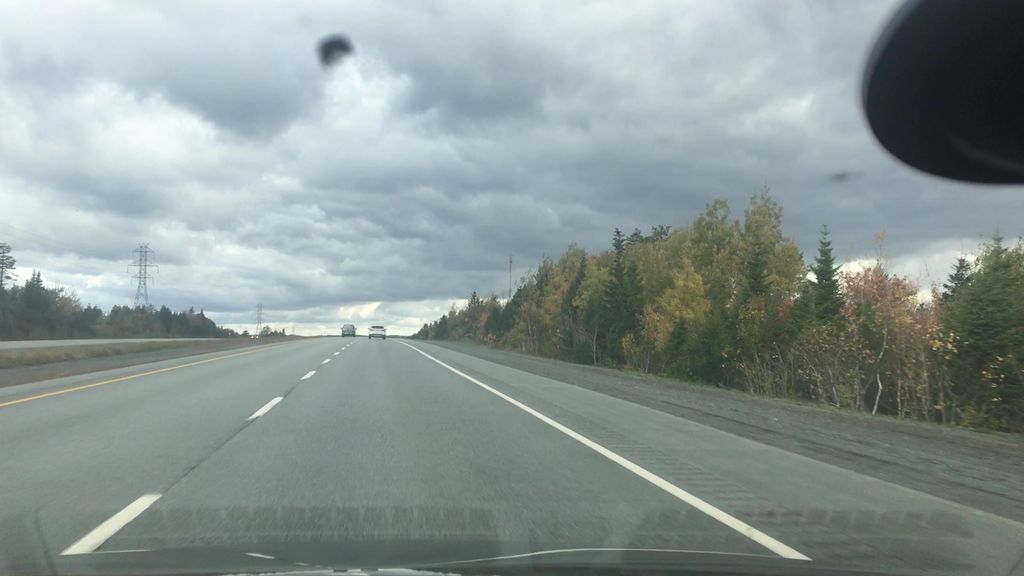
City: halifax